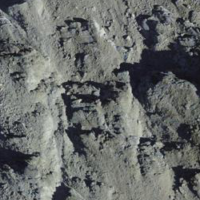
EUNIS habitat code: 48
Species observed at this site:
Pyrrhocorax graculus
Prunella collaris